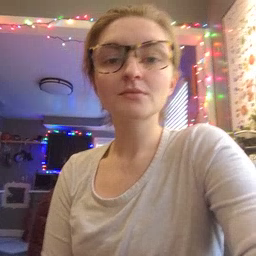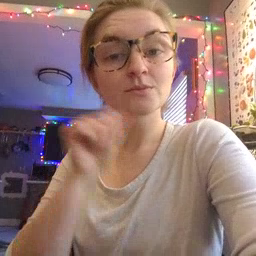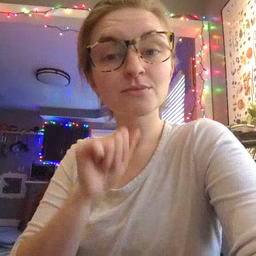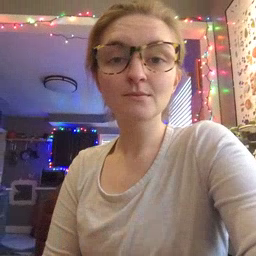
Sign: aunt